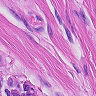
Metastatic tissue present: yes